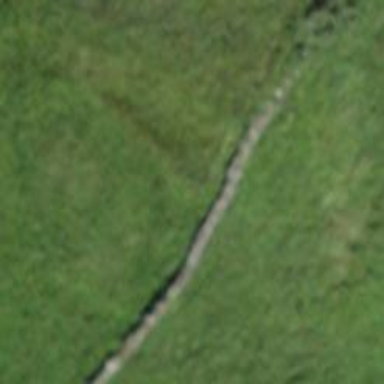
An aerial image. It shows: Wall made of dry stone.